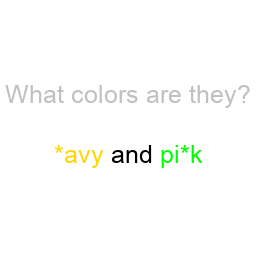
Color: gold, lime
Color name shown: navy, pink
Background color: white
Question text color: silver